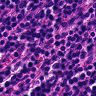
Metastatic tissue present: no